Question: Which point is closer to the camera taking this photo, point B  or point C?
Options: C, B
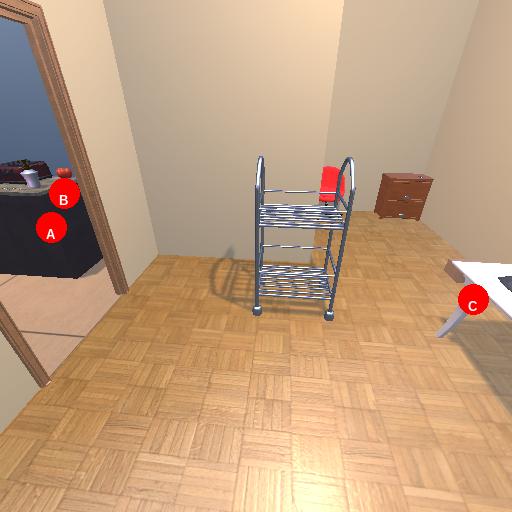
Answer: C